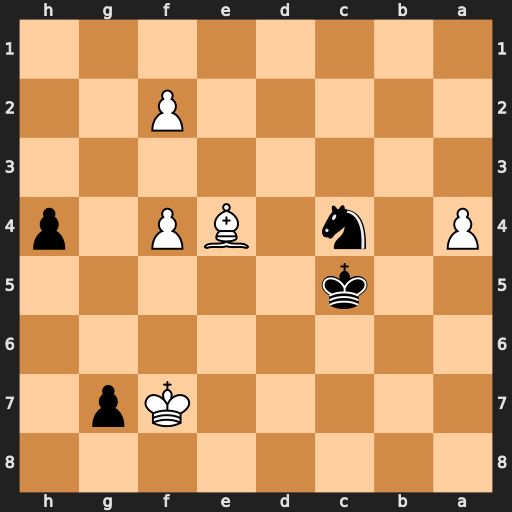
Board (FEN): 8/5Kp1/8/2k5/P1n1BP1p/8/5P2/8
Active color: b
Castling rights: -
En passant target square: -
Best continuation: Nd6+ Kxg7 Nxe4